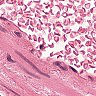
Metastatic tissue present: no